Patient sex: M
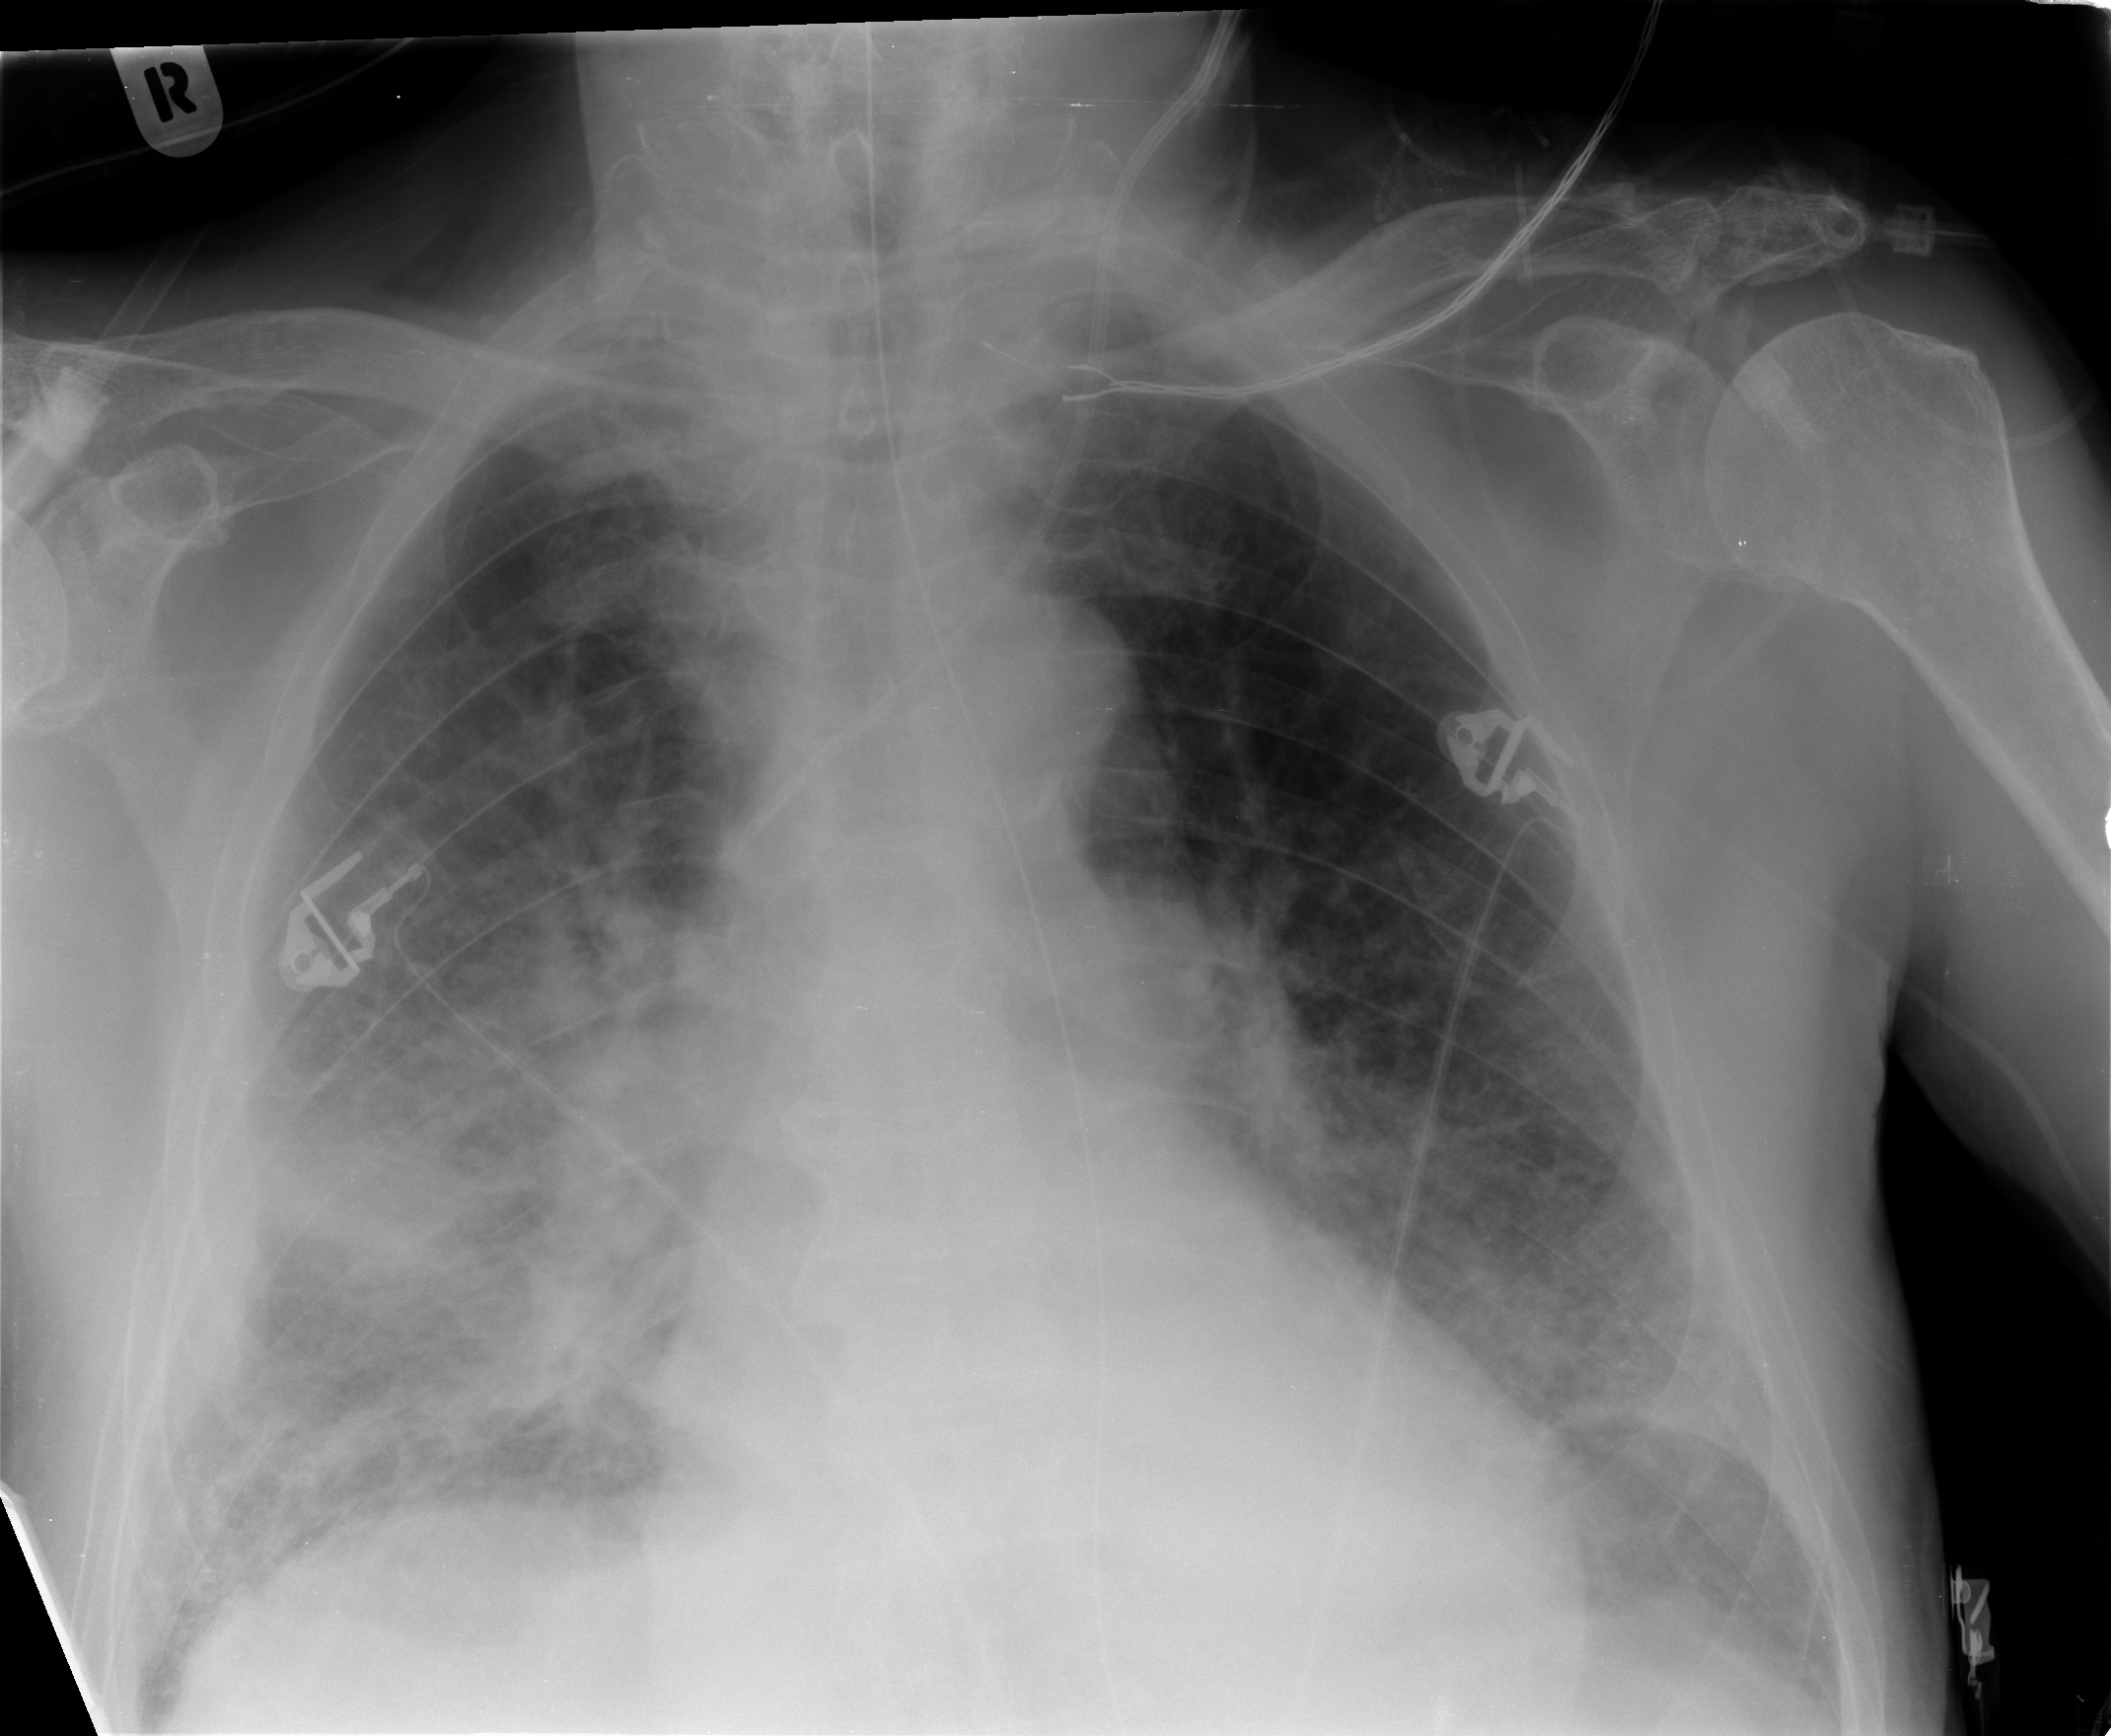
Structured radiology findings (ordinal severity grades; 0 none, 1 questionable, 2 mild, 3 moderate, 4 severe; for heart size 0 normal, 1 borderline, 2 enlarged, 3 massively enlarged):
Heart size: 2
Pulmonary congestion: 0
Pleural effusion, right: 2
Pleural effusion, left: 1
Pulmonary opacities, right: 3
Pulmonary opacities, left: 2
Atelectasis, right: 1
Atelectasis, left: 2